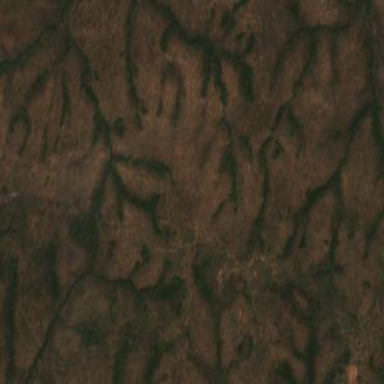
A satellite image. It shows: Forest area.